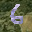
Label: 6